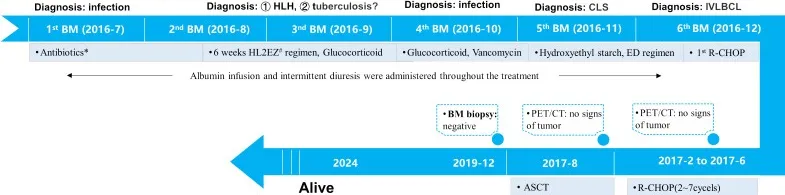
Treatment timeline. The patient presented with recurrent fever, limb edema, hypoalbuminemia, hypotension and cytopenia in July 2016. His inflammatory markers were slightly elevated while TB-IGRA yielded positive results. Therefore, infectious diseases were first considered. Empirical broad-spectrum antibiotic therapy and diagnostic antituberculosis therapy were administered and led to little efficacy. Subsequent laboratory findings confirmed the diagnosis of HLH. Glucocorticoids were given to mitigate inflammation. The 4th BM examination in October 2016 yielded a positive bacterial culture for Staphylococcus hemolyticus and vancomycin was administered. Subsequently, localized edema developed into anasarca. CLS was established. In addition to the ED regimen for HLH, treatment with hydroxyethyl starch-based artificial colloid was initiated to treat CLS. In December 2016, numerous telangiectasias occurred on the erythematous skin. The 6th BM examination confirmed the diagnosis of IVLBCL. Immunochemotherapy with R-CHOP was administered and resulted in prompt alleviation of symptoms, signs and laboratory abnormalities. During hospitalization, the patient received multiple albumin infusions and diuretic therapy. A total of 7 cycles of R-CHOP followed by ASCT were administered, and PET/CT scanning revealed no signs of tumor during mid-treatment or before ASCT. At the time of this publication, he had maintained disease-free survival for more than 6 years. *The patient was treated with cefoperazone/sulbactam, imipenem/cilastatin, levofloxacin and moxifloxacin for anti-infection. #Including isoniazid, levofloxacin, ethambutol, and pyrazinamide. ALB, serum albumin; BM, bone marrow; BP, blood pressure; TB-IGRA: tuberculosis interferon-gamma release assay; CRP: c-reactive protein; PCT: procalcitonin; HLH, hemophagocytic lymphohistiocytosis; CLS, capillary leak syndrome; IVLBCL, intravascular large B-cell lymphoma; ED, etoposide and dexamethasone; R-CHOP, rituximab, cyclophosphamide, doxorubicin, vincristine and prednisone; ASCT, autologous peripheral stem-cell transplantation.
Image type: chart (chart)